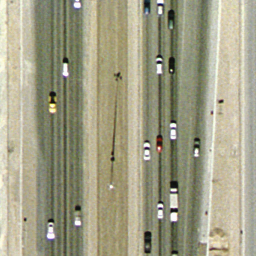
Label: freeway